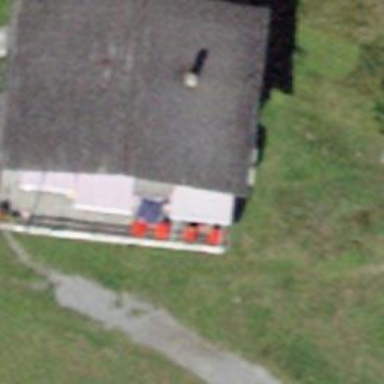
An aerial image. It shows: Restaurant.